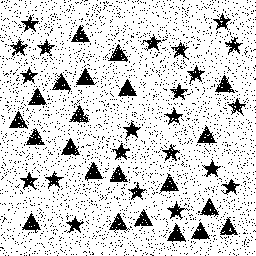
Squares: 0
Triangles: 22
Stars: 22
Total shapes: 44